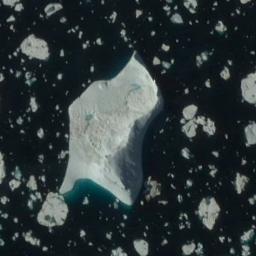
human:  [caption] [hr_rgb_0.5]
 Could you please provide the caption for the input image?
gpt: There are different shapes of sea ice .

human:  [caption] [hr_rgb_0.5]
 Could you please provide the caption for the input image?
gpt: A lot of small pieces of sea ice and an ice hummock float in the deep blue sea .

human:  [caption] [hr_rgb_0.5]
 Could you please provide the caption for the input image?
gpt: A large piece of ice and many small pieces of ice floating around it float on the deep blue sea .

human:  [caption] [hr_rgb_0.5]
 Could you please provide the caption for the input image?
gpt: There is a big ice and many small ice on the deep green sea .

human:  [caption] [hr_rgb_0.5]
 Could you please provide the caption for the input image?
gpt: There are many small pieces of sea ice and a larger one .